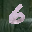
Label: 6